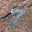
Label: 7